Question: Sorry If this has been asked before, but when you search for something on google, you can iterate over the results using the up and down key:

The little blue triangle, is this done in jquery?
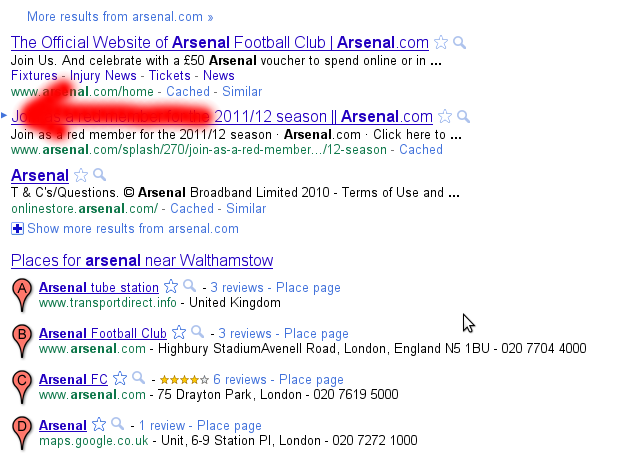
Answer: not neccersarly you can you the :focus css selecter to add list-style with desired attribute
example:
'''
a:focus {list-style-type:circle;}
'''
would give a circle to all focused links
the jquery versioned would be something like
'''
$('a').focus(function(){
$(this).css('list-style','circle');
});
'''